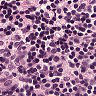
Metastatic tissue present: no